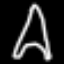
Label: The Eiffel Tower